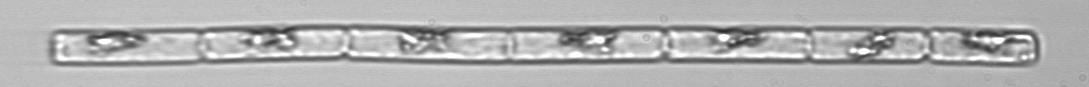
Label: Guinardia_delicatula